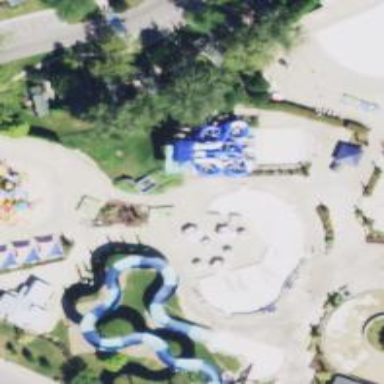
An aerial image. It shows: Tourism attraction featuring water slide.